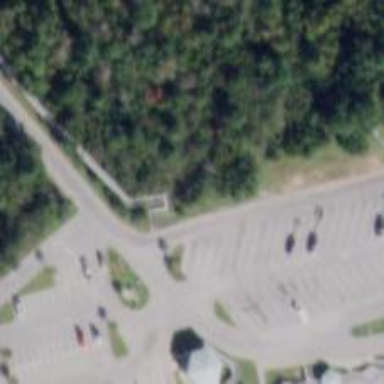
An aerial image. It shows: Footway on bridge.